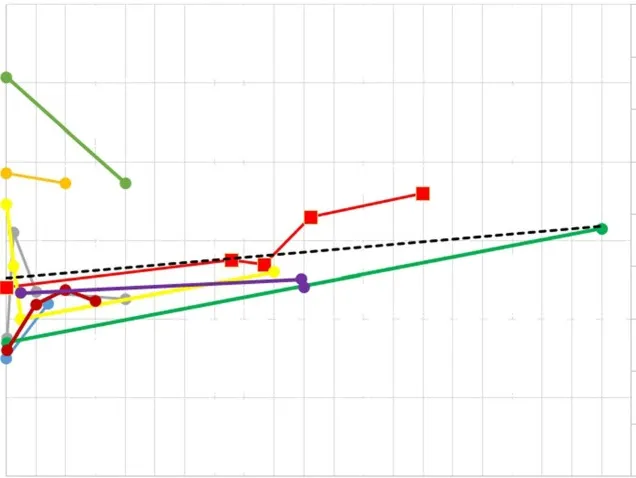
Representation of total cholesterol (TC) after liver transplantation (LT) in different case reports.
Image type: chart (chart)